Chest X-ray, AP view. Patient: 28 years old, sex M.
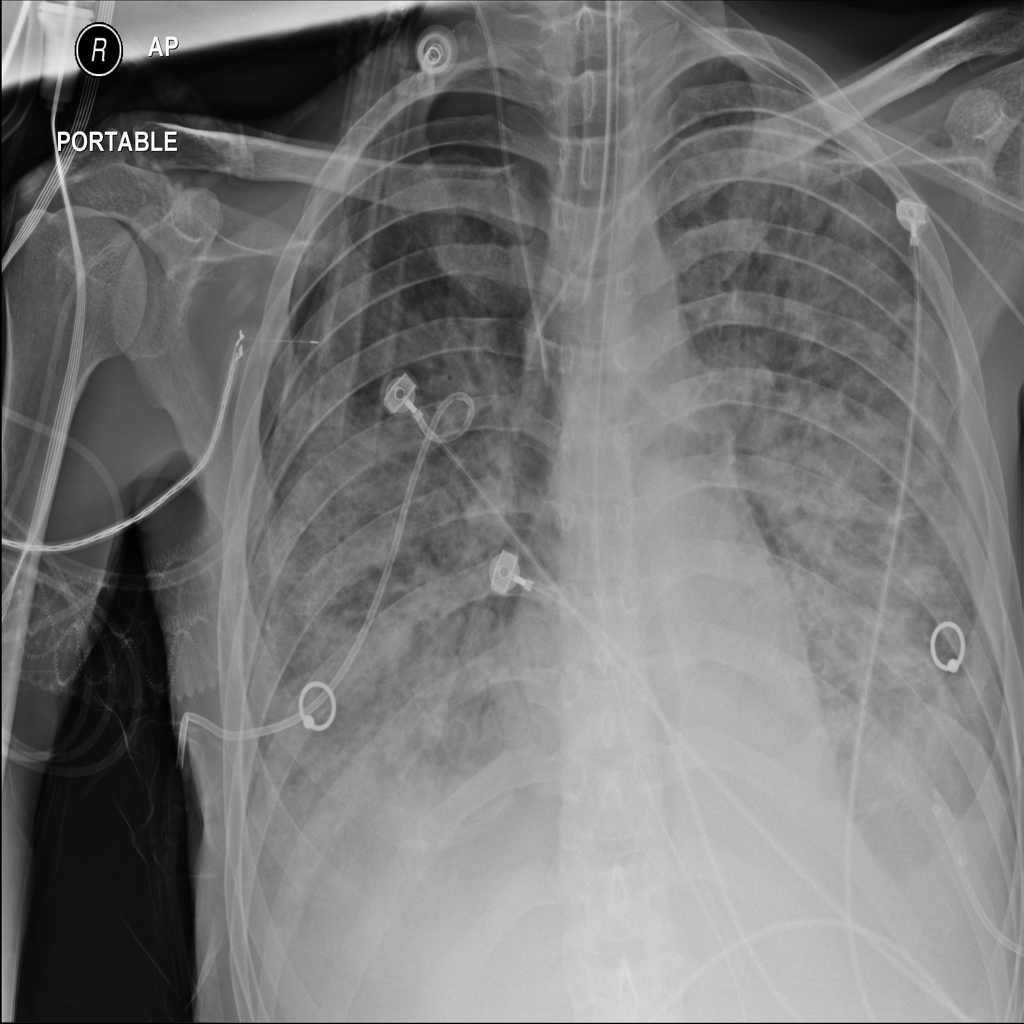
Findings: Pneumothorax